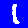
Digit: 1